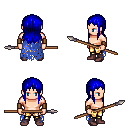
a pixel art fantasy rpg character, male body template, human, light skin, blue tattered cape, gold greaves, blue unkempt hairstyle, leather bracers, maroon shoes, spear, four views (front, back, left, right), 2x2 character sprite sheet, small pixel art, hard edges, no anti-aliasing